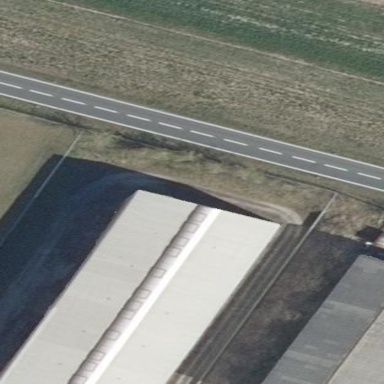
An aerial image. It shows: Part of building.